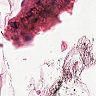
Metastatic tissue present: no